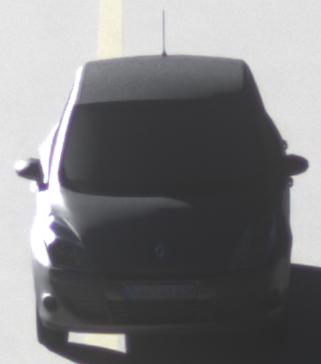
Make: Renault
Model: Scénic 1.6 16V 110
Detailed model: Scénic (III)
Model produced from: 2009/06
Model produced until: 2010/08
Doors: 5
Color: gray
Road condition: dry road
Daytime: sunrise or sunset
Contrast: medium contrast